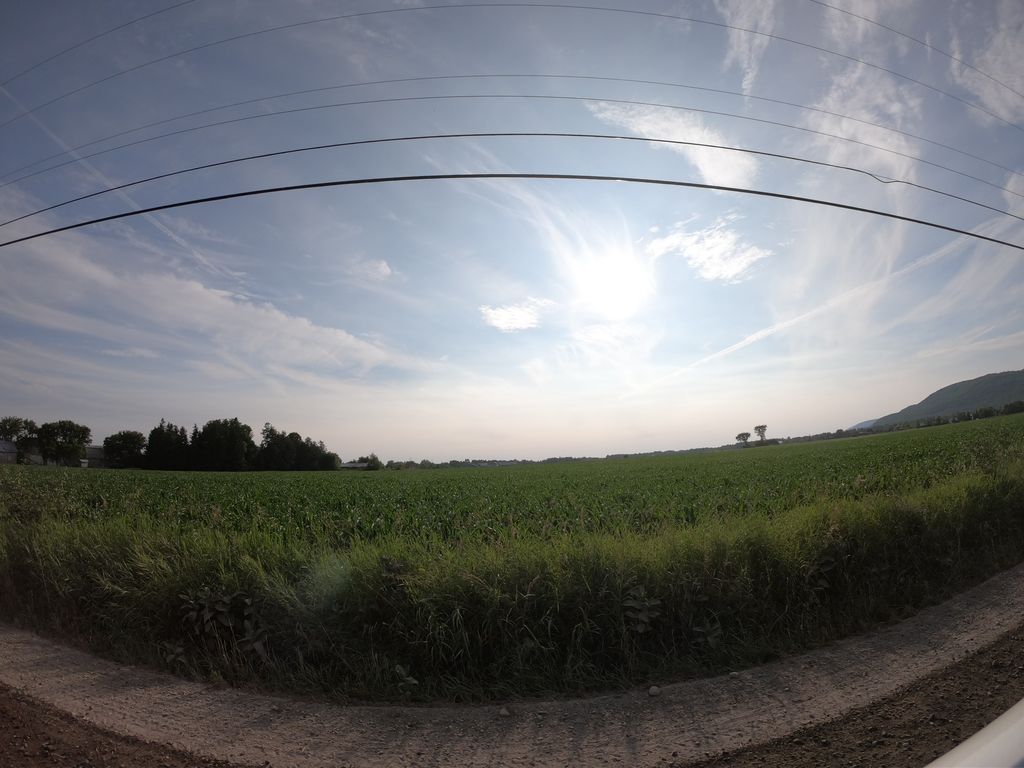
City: ottawa-gatineau